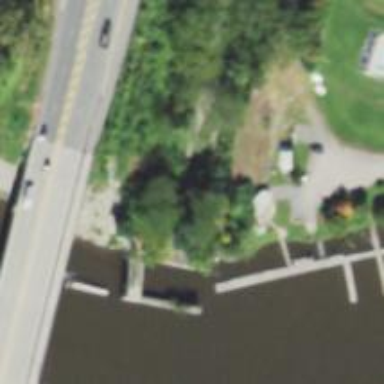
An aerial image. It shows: Lock gate along waterway.